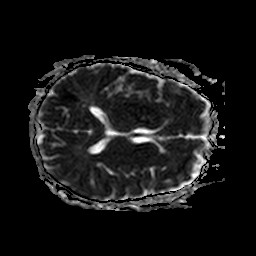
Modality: ADC
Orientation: axial
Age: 60
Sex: male
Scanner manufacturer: philips
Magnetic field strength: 1.5 T
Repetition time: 4.682 s
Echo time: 0.07833 s